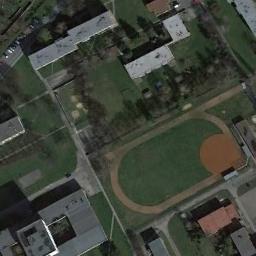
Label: ground_track_field